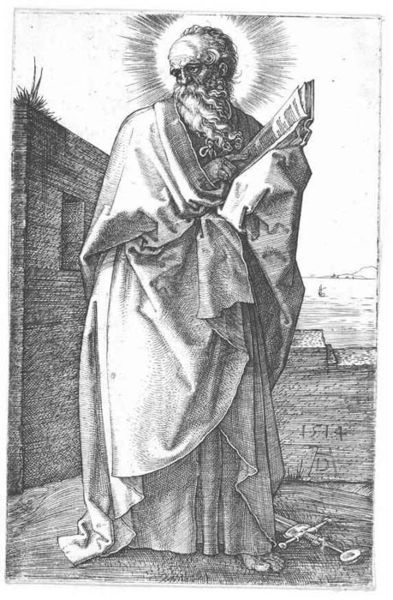
Titel: Der Apostel Paulus
Künstler: Albrecht Dürer
Standort: Karlsruhe
Institution: Staatliche Kunsthalle Karlsruhe
Schlagwörter: berg, fuß, gott, hand, himmel, kopf, mann, meer, nackt, umhang, wasser, weiß, fluss, landschaft, see, fenster, finger, grau, hintergrund, nase, profil, schwarz, skizze, stirn, zeichnung, blick, gebäude, gras, haus, hochformat, alt, bart, wand, augen, bibel, falten, gesicht, halten, johannes, vollbart, portrait, porträt, signatur, hügel, kirche, sonne, boden, gewand, haare, kutte, mantel, locken, renaissance, boot, holzschnitt, küste, schiff, schrift, segelboot, fassade, schwer, mauer, grafik, graphik, zeigefinger, glatze, zahlen, lesen, stufen, faltenwurf, kontrapost, ad, versteckt, griff, barfuss, alter, greis, moses, buch, kreuz, strahlen, druck, schwarzweiss, schraffur, radierung, stich, schwert, zeitung, strin, bleistift, grasbüschel, kranz, schein, serie, heiligenschein, seiten, stirnglatze, halbprofil, nimbus, christus, jesus, predigt, heiliger, gelehrter, heilige, dürer, jünger, heilig, kupferstich, gloriole, verdeckt, petrus, prophet, sakral, waser, attribut, heilige schrift, zechnung, markus, albrecht, albrecht dürer, hieronymus, noah, apostel, strahlenkranz, evangelist, stephanus, gewandt, matthäus, paulus, heilienschein, hauch, renaissanve, stefanus, #grau, horizoint, 1514, nymbus, attibut, stichserie, anno domino, evanelist, #albrecht, buch mauer, verdeckte hände, das wort ist mächtiger als das schwert